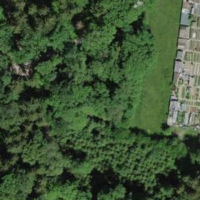
EUNIS habitat code: 41
Species observed at this site:
Convallaria majalis